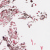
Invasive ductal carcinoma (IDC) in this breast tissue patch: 0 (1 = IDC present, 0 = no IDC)